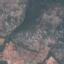
Land use / land cover: HerbaceousVegetation